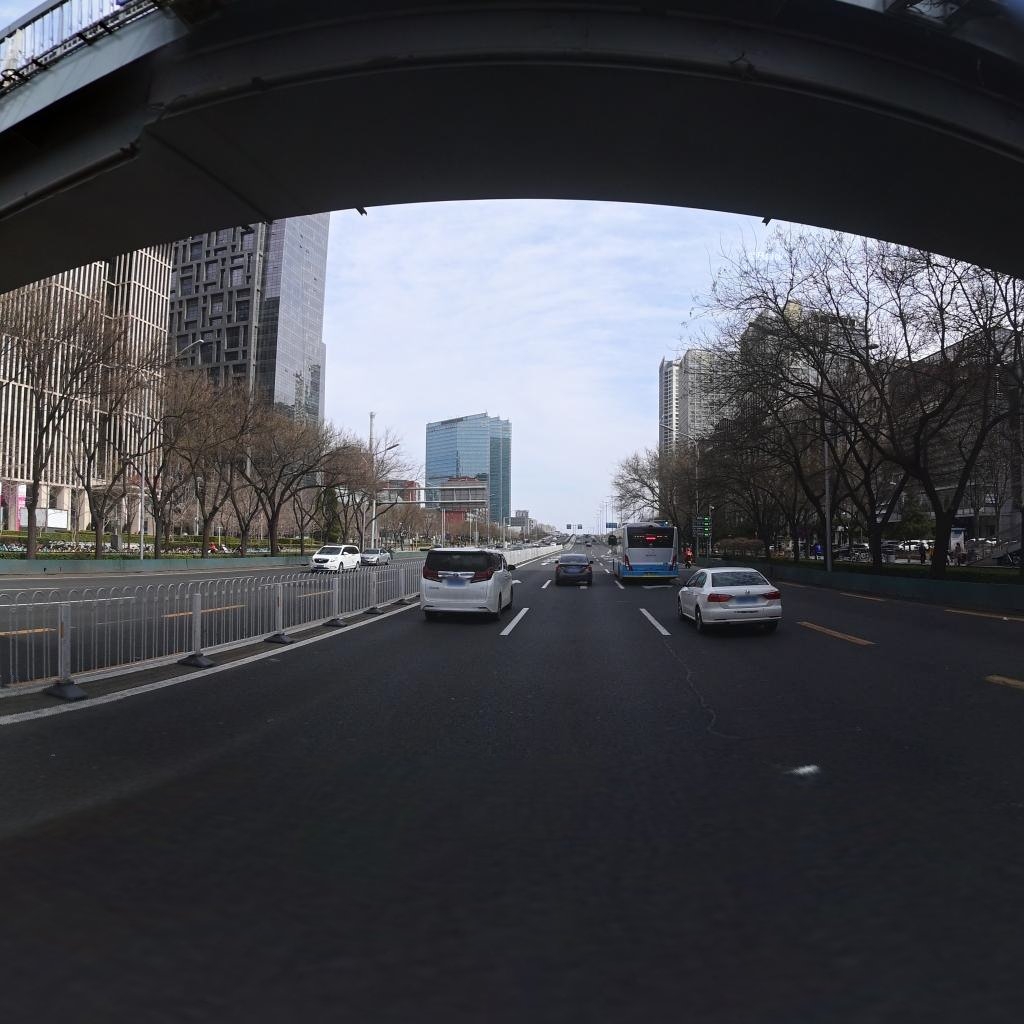
Region: Chaoyang
Road damage annotations: longitudinal patch